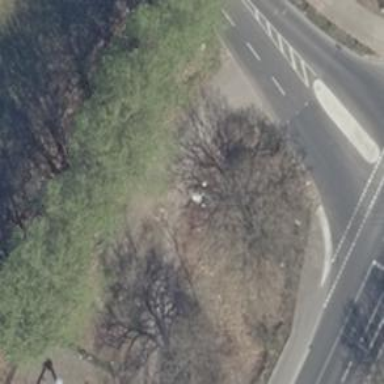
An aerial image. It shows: Service road with grass surface.